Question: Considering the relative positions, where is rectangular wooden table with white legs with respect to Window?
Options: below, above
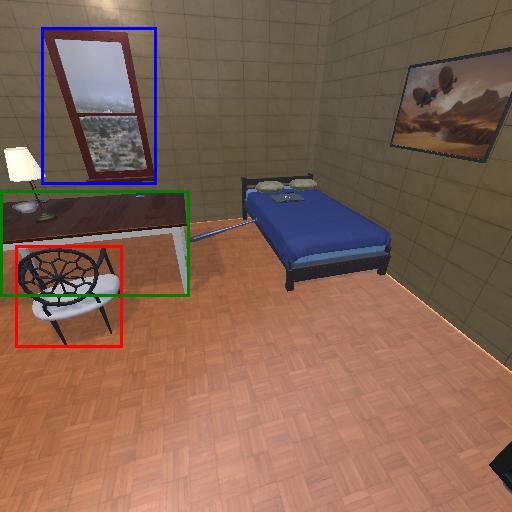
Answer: below